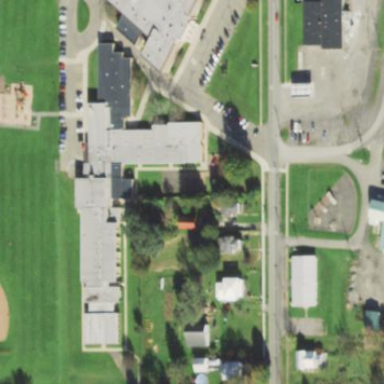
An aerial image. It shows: School building with school amenities.